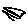
Label: bird